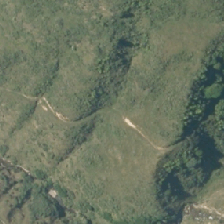
Land cover: grose_broom